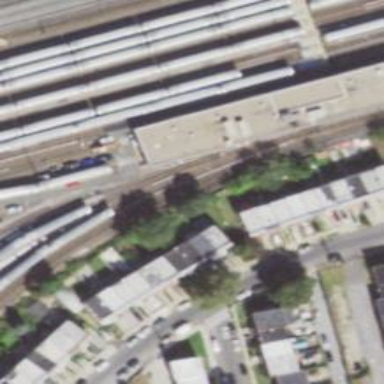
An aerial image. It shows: Rail yard with electrified rails. There is building passage tunnel.